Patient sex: F
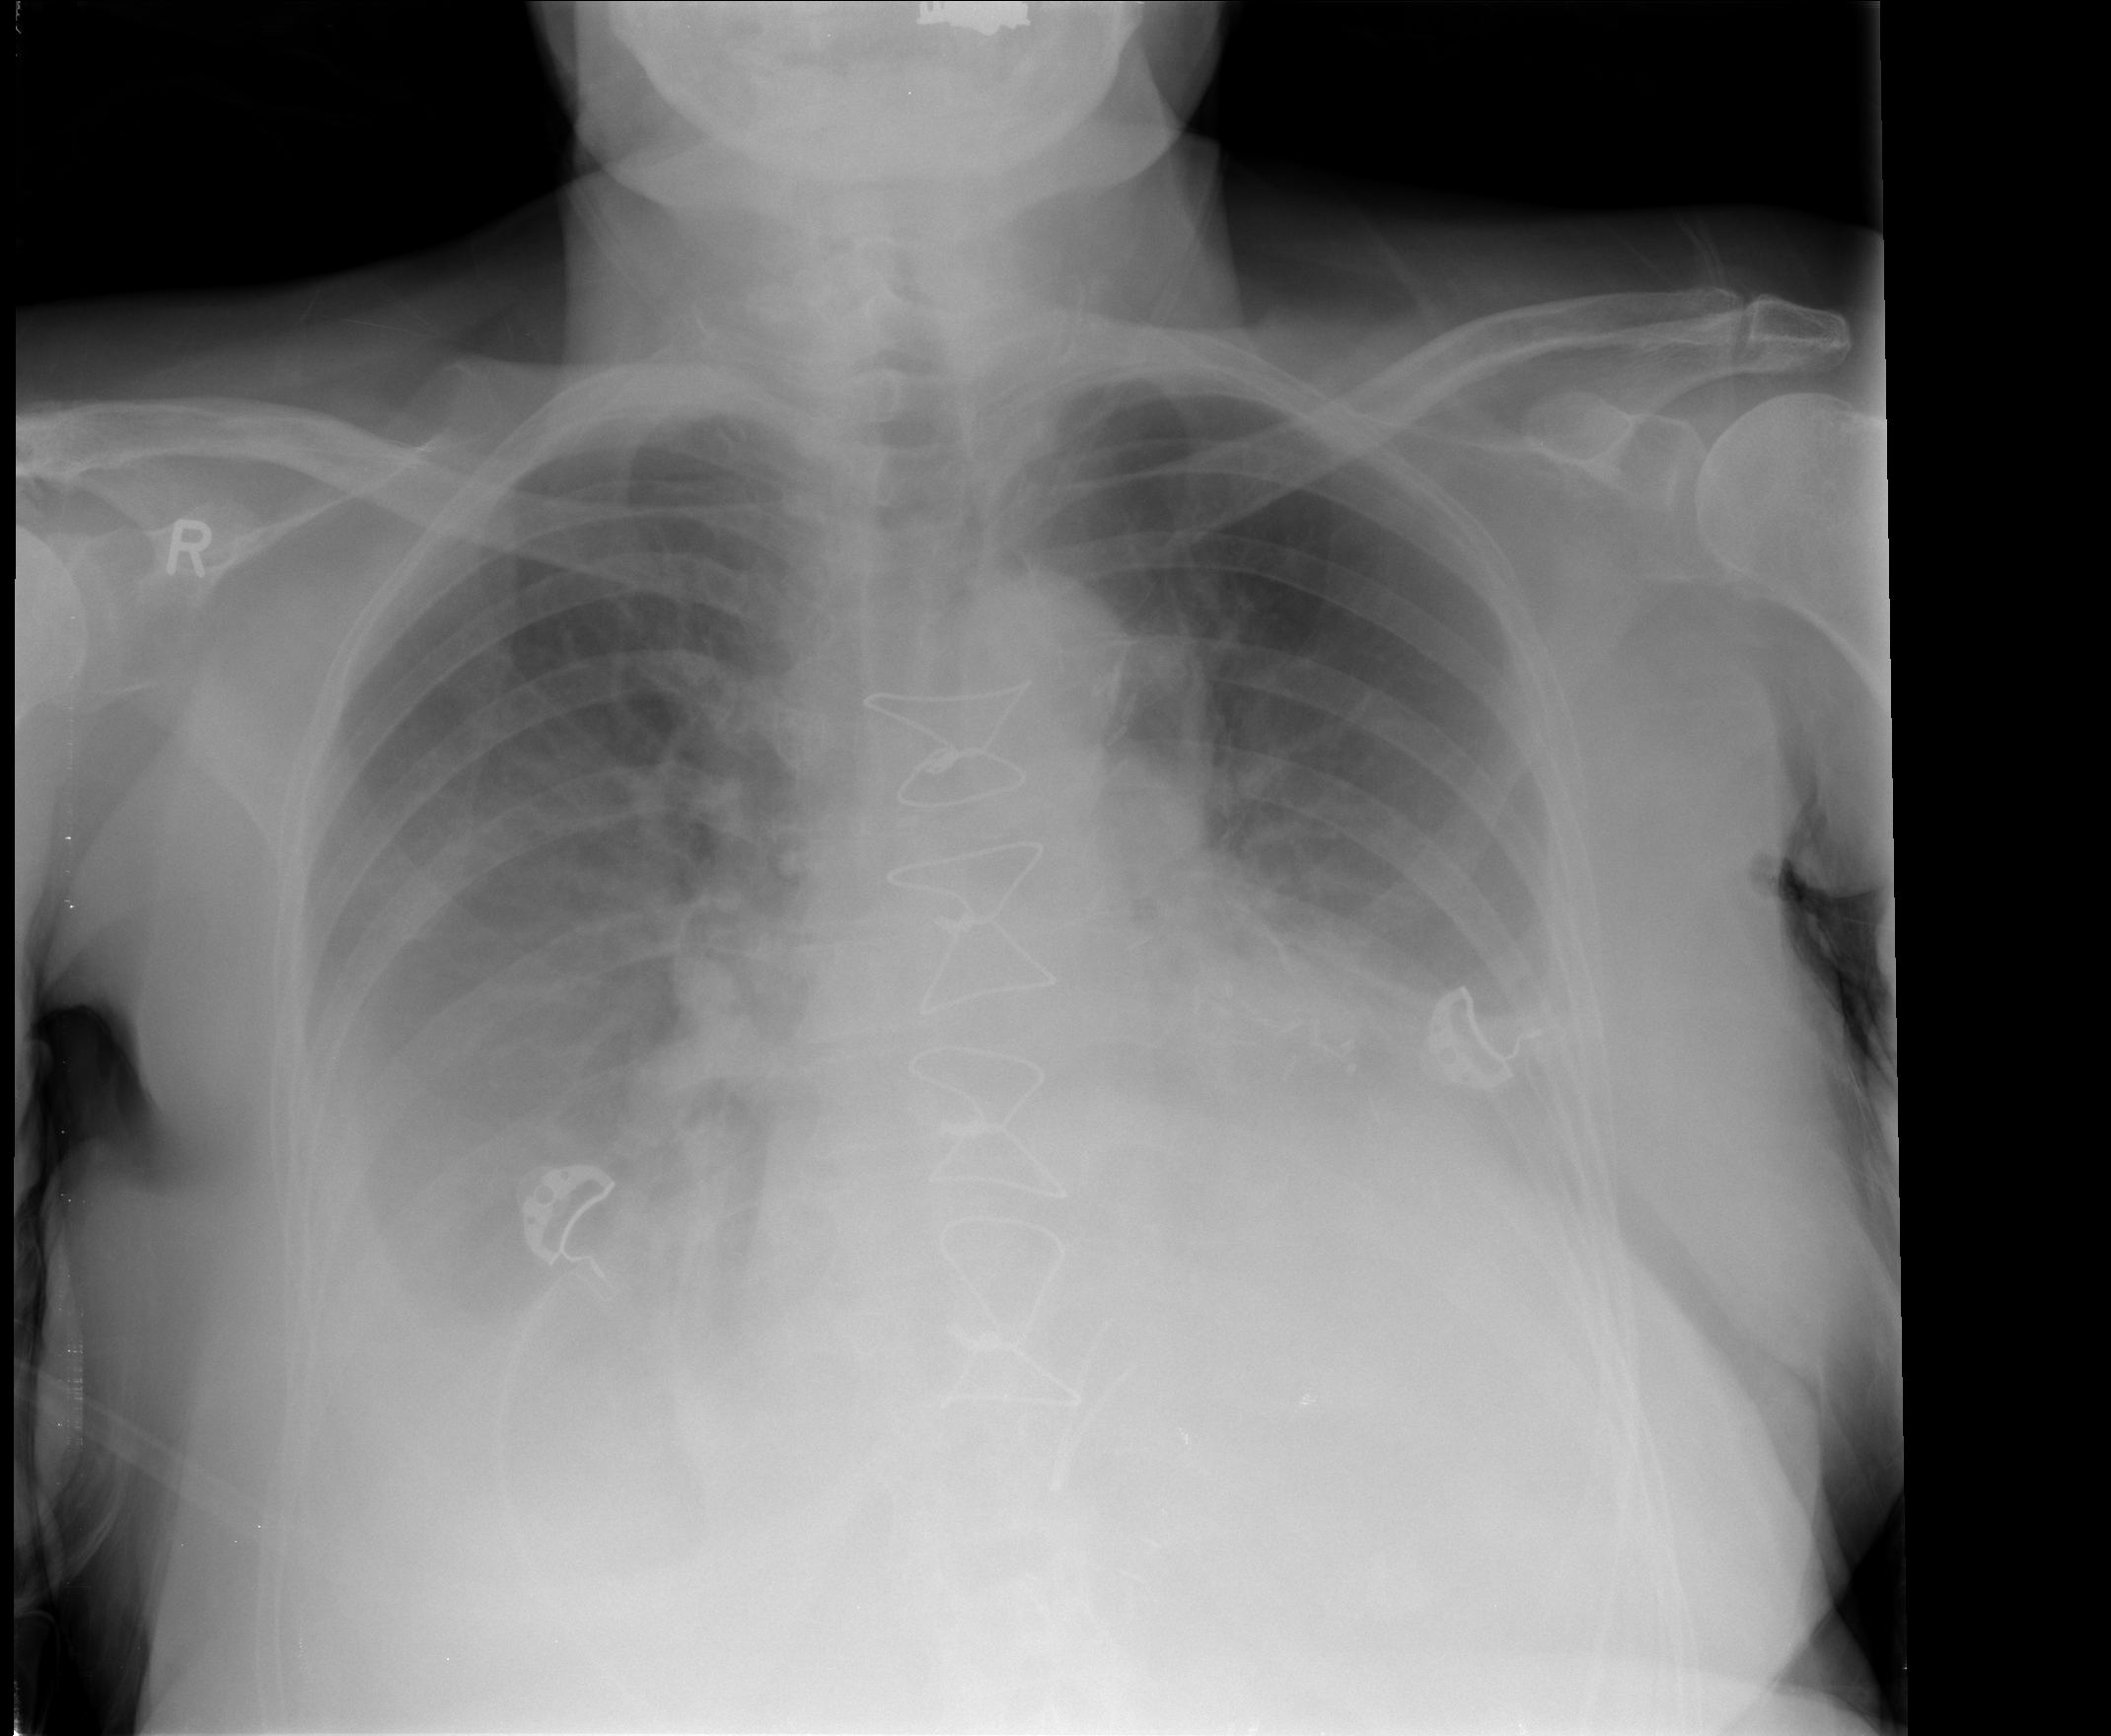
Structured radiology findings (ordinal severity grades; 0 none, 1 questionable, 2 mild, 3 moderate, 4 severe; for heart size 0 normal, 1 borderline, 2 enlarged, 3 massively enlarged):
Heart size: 2
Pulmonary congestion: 0
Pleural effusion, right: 3
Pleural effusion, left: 3
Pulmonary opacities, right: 0
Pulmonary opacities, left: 0
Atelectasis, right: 2
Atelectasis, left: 3